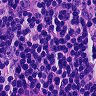
Metastatic tissue present: no